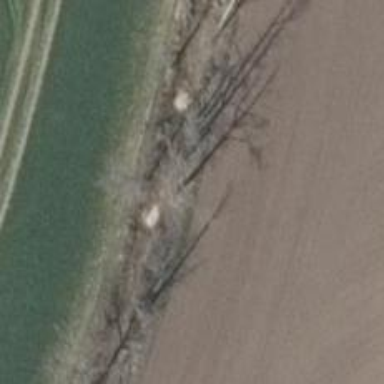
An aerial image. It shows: Row of deciduous broadleaved trees.